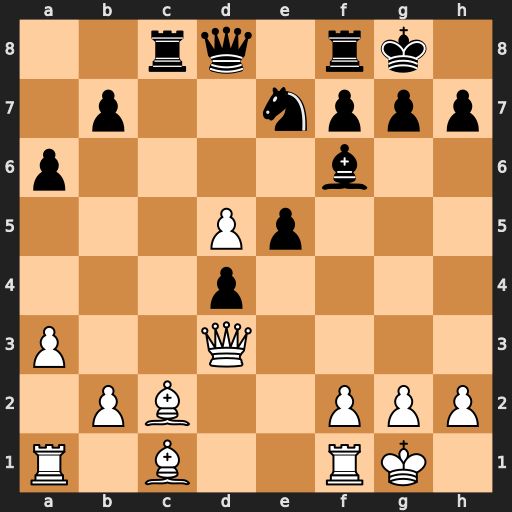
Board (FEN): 2rq1rk1/1p2nppp/p4b2/3Pp3/3p4/P2Q4/1PB2PPP/R1B2RK1
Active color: w
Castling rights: -
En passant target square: -
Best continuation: Qxh7#